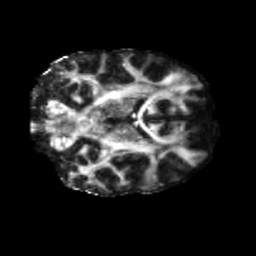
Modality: FA
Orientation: coronal
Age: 39
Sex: female
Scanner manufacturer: siemens
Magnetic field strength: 3 T
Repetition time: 5.25 s
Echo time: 0.08 s